Aerial crown-view tile of a tropical tree (Barro Colorado Island, Panama), acquired 20240716:
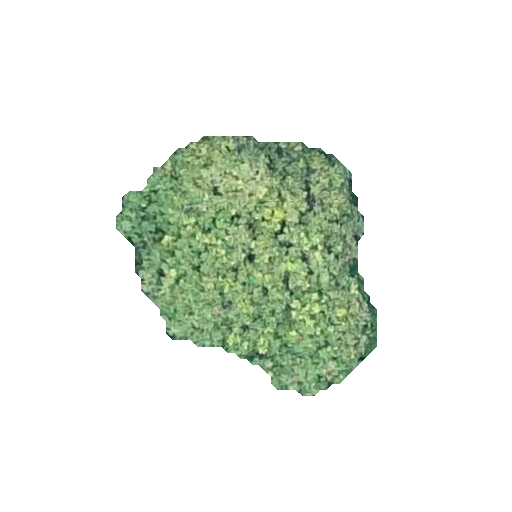
Species: Protium stevensonii
GBIF accepted scientific name: Tetragastris panamensis
Crown area: 74.253 m²